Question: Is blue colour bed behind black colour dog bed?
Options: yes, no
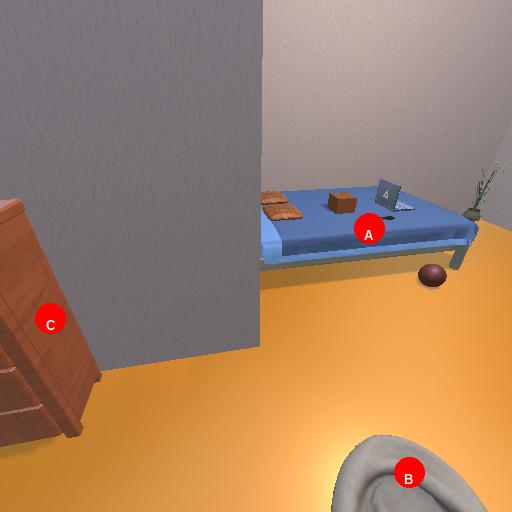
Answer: yes